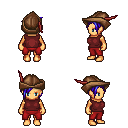
a pixel art fantasy rpg character, female body template, human, tanned skin, maroon sleeveless shirt, red pants, blue pixie cut hairstyle, leather cap, four views (front, back, left, right), 2x2 character sprite sheet, small pixel art, hard edges, no anti-aliasing